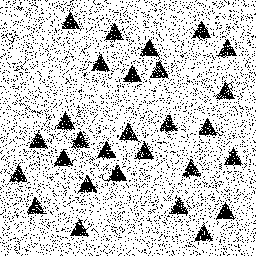
Squares: 0
Triangles: 28
Stars: 0
Total shapes: 28